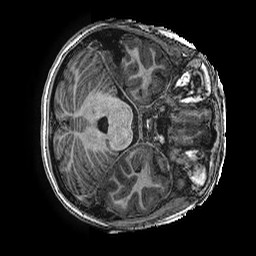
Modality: T1w
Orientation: axial
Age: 11
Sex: male
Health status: ill
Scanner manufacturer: ge
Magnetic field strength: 3 T
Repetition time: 0.00766 s
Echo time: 0.003476 s